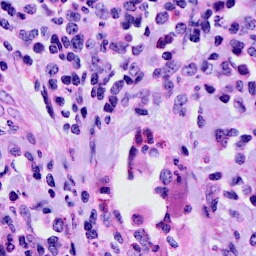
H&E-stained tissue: Cervix